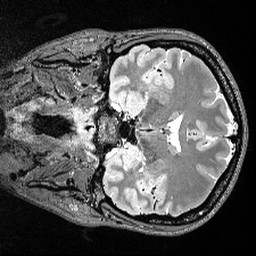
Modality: T2w
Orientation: coronal
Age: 27
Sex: female